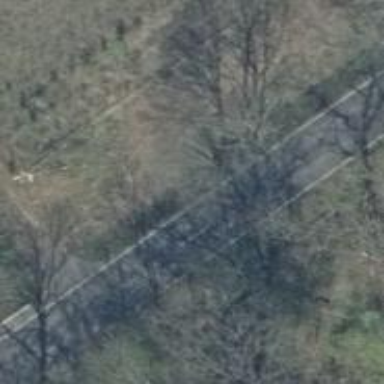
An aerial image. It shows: Row of deciduous broadleaved trees.